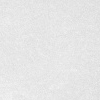
Atmospheric dust classification: dusty